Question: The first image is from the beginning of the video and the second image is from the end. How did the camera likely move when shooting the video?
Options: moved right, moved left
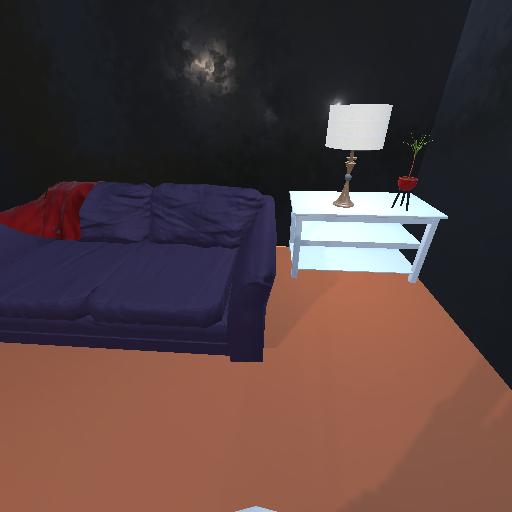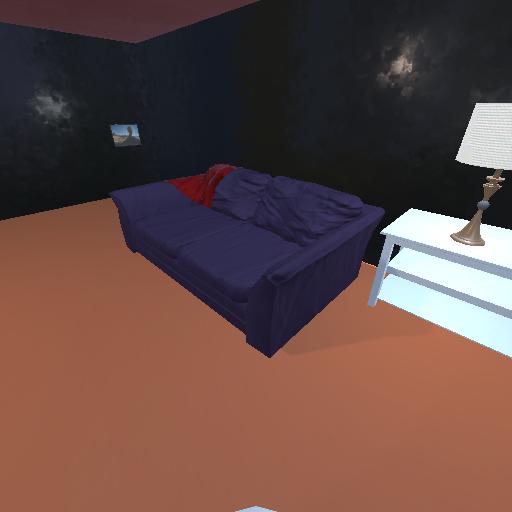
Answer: moved right